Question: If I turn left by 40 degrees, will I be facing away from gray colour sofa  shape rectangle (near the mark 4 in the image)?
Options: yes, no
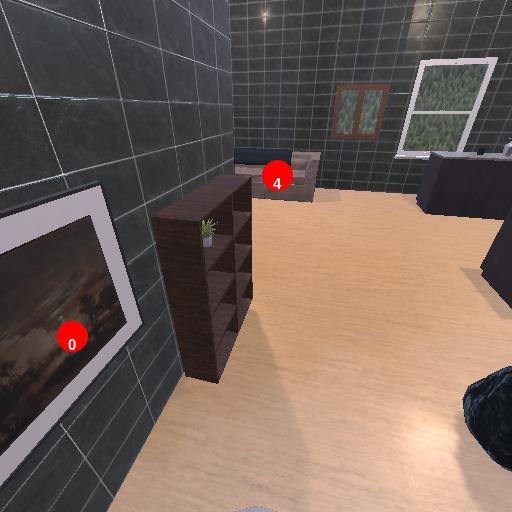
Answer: yes